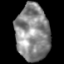
Tissue: skin
Cell type: Epithelial cells
Senescence score: 0.1863
Nuclear area (px): 1850
Mean DAPI intensity: 137.47